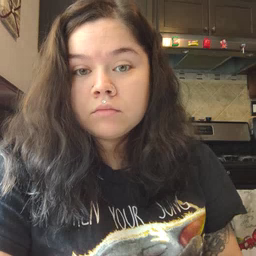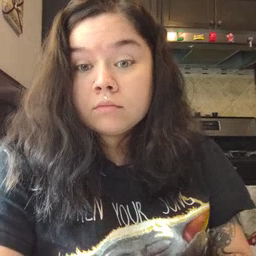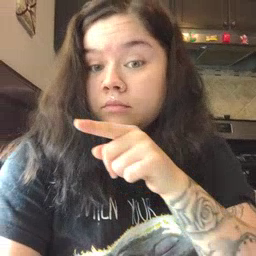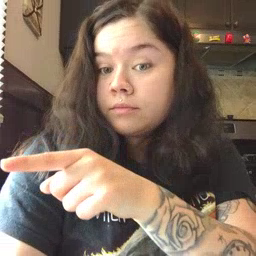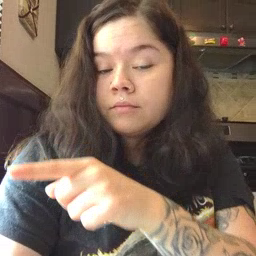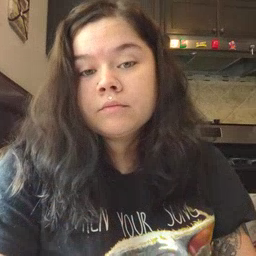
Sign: hesheit